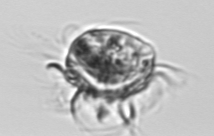
Label: Leegaardiella_ovalis